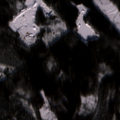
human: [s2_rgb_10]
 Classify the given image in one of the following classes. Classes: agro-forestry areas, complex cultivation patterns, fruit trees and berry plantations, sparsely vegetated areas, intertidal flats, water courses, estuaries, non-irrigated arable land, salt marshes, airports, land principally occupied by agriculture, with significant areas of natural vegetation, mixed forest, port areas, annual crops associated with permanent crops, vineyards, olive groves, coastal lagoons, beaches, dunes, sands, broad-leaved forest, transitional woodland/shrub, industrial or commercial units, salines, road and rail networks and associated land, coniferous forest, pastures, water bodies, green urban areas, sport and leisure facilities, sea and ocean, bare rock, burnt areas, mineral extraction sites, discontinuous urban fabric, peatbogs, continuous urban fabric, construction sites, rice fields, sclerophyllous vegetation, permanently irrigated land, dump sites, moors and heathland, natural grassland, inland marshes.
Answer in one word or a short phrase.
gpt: coniferous forest, mixed forest